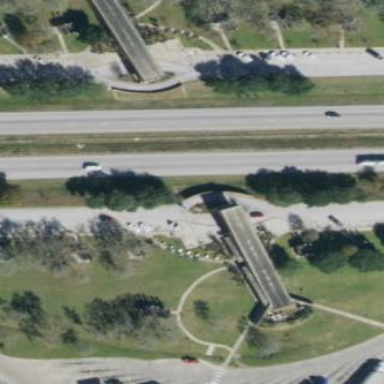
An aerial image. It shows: Rest area along the road with picnic tables.